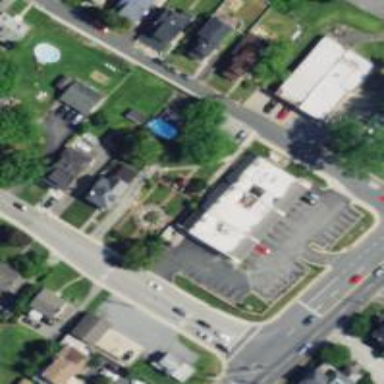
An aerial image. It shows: Convenience shop.